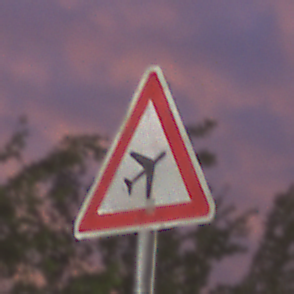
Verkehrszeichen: FlugbetriebLinks
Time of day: SunriseSunset
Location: Outdoor (Urban)
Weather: PartlyCloudy
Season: NotSpecified
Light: Artificial